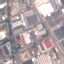
Land use / land cover: Industrial